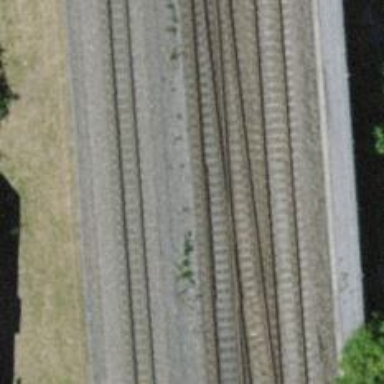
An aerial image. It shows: Railway with electrified contact lines.